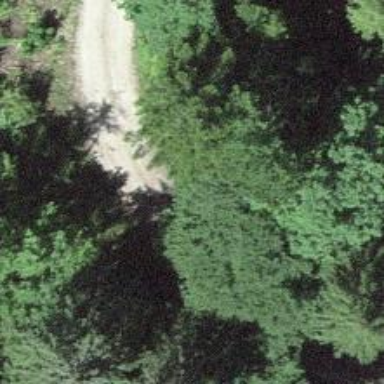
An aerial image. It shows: Gravel track of grade3 type.